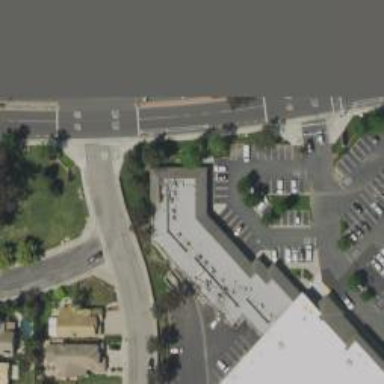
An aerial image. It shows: Parking space is available.